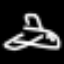
Label: airplane